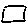
Label: square